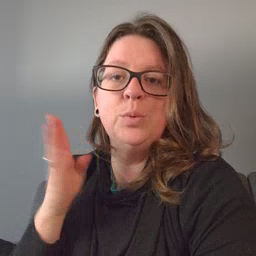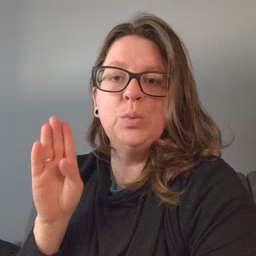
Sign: blue